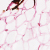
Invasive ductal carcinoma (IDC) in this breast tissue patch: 0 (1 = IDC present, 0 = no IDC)